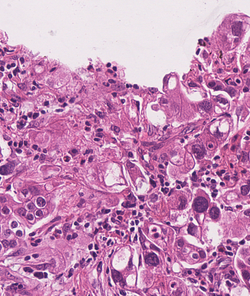
Tumor epithelial tissue: yes
Tumor-associated stroma tissue: yes
Normal tissue: no